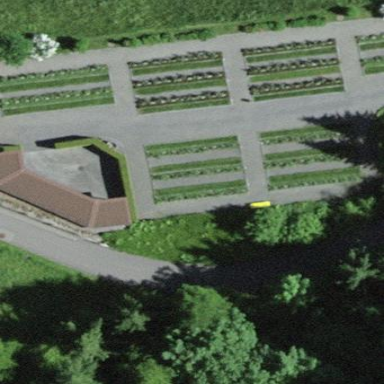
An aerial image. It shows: Cemetery.